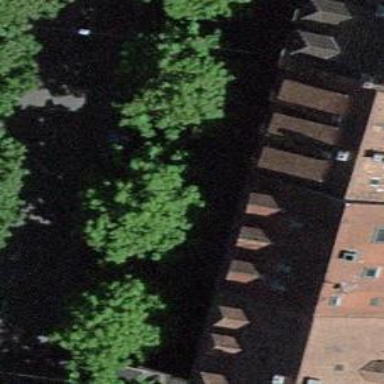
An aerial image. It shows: Avenue of broadleaved trees.